Field crop: tomato
Growth stage: 1
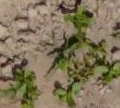
Species: portulaca